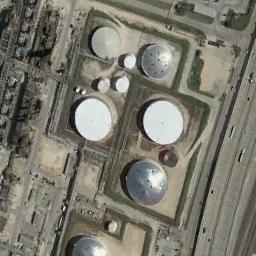
Label: storage tanks